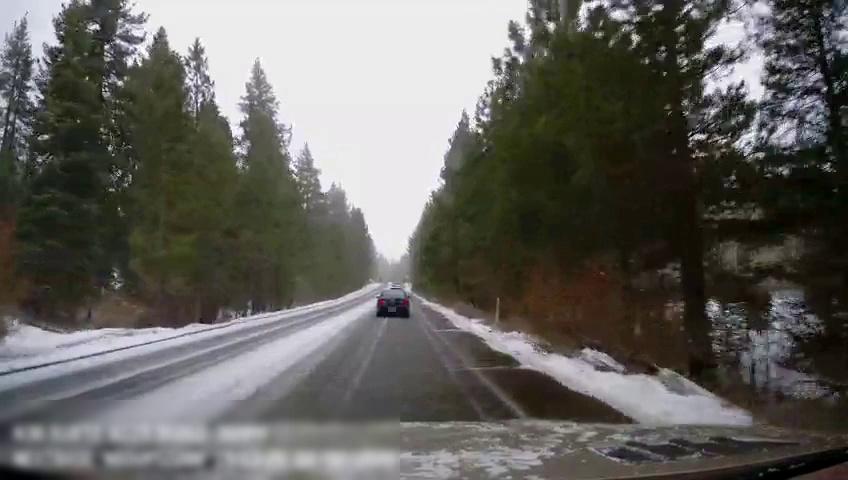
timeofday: Day
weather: Snowy
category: Drivable Space
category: Vehicles | Car
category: Lanes | Opposite Lane
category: Lanes | Opposite Lane
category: Lanes | Opposite Lane
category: Lanes | Current Lane